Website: home-depot
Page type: payment
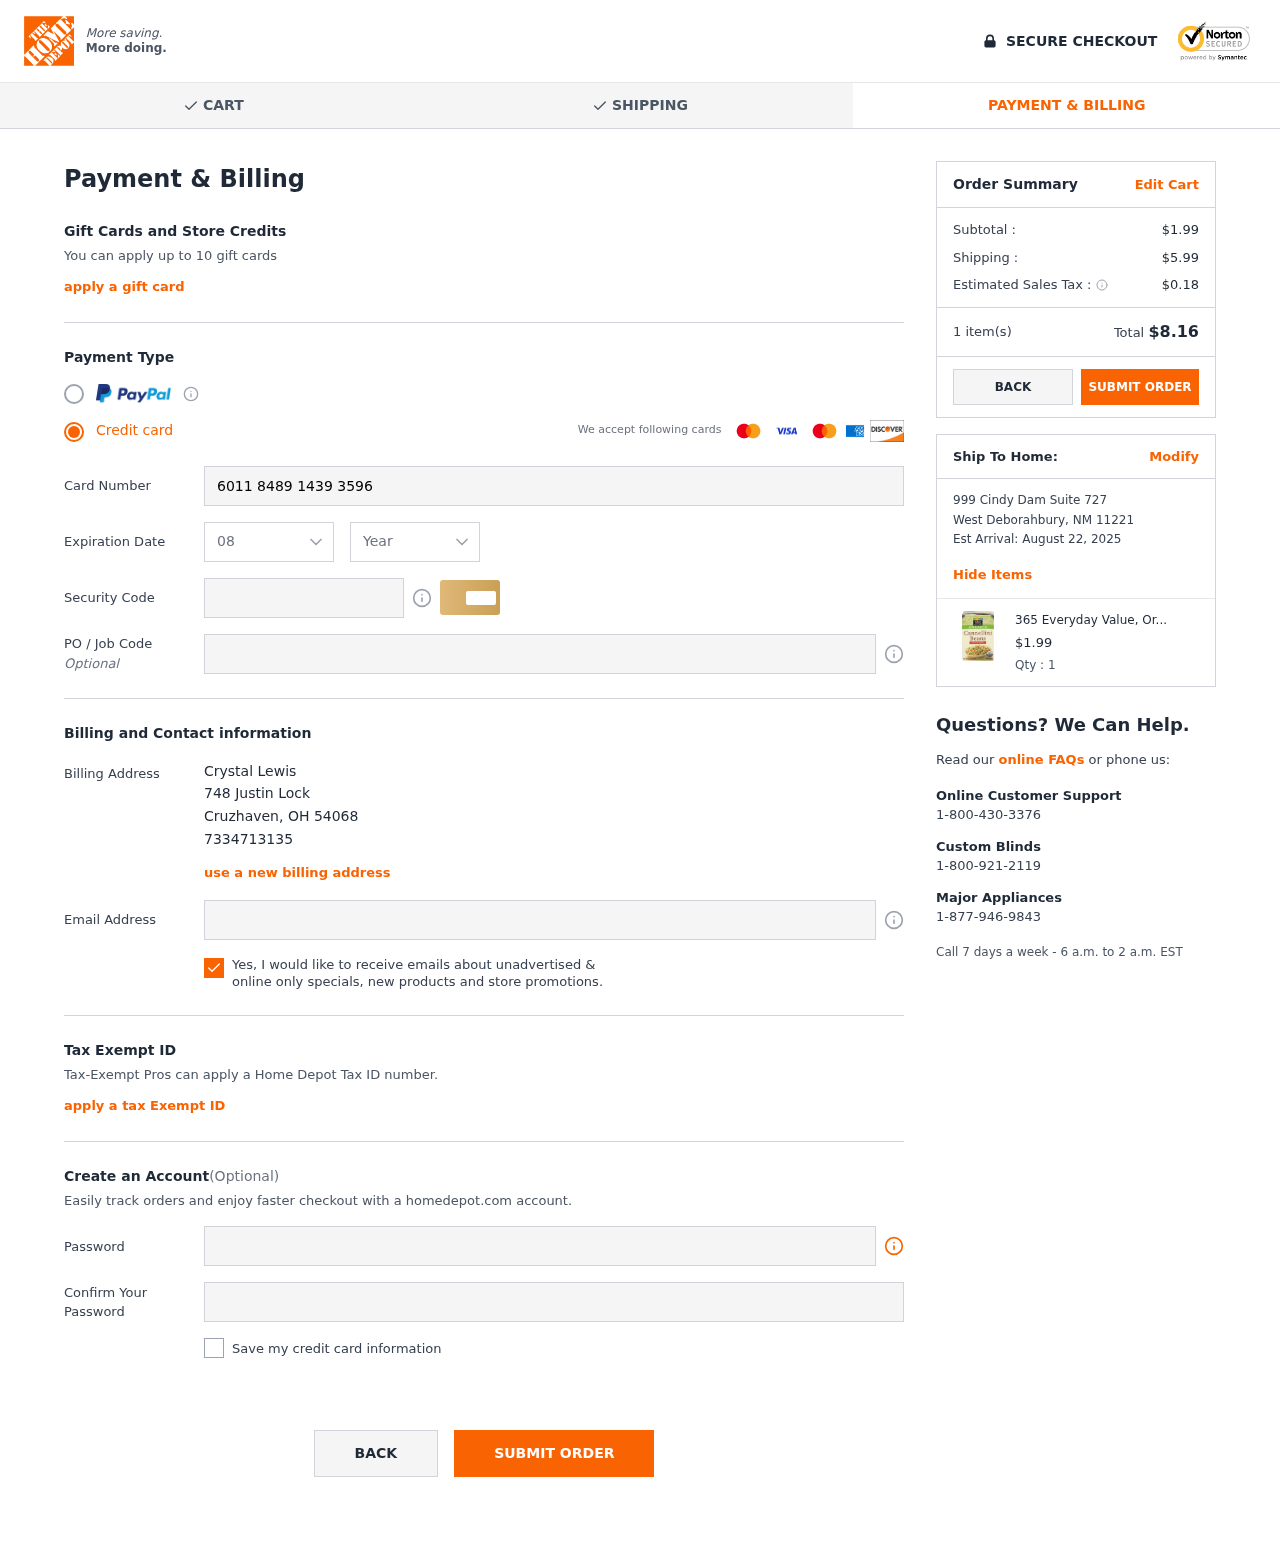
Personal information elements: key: PII_CARD_CVV
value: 548
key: PII_CARD_EXPIRY_MONTH
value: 08
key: PII_CARD_EXPIRY_YEAR
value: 28
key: PII_CARD_NUMBER
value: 6011 8489 1439 3596
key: PII_CITY
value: Cruzhaven
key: PII_CITY2
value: West Deborahbury
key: PII_EMAIL
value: crystal_lewis@gmail.com
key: PII_FULLNAME
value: Crystal Lewis
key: PII_JOB_CODE
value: JOB-6128
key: PII_PHONE
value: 7334713135
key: PII_POSTCODE
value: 54068
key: PII_POSTCODE2
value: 11221
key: PII_STATE_ABBR
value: OH
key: PII_STATE_ABBR2
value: NM
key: PII_STREET
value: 748 Justin Lock
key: PII_STREET2
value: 999 Cindy Dam Suite 727
Product elements: key: PRODUCT1_NAME
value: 365 Everyday Value, Organic Cannellini Beans, No Salt Added, 13.4 oz
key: PRODUCT1_PRICE
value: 1.99
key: PRODUCT1_QUANTITY
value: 1
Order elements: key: ORDER_SUBTOTAL
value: $1.99
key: ORDER_SHIPPING_COST
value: $5.99
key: ORDER_TAX
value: $0.18
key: ORDER_NUM_ITEMS
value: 1 item(s)
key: ORDER_TOTAL
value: $8.16
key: ORDER_DELIVERY_DATE
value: August 22, 2025